Field crop: maize
Growth stage: 2
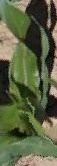
Species: maize